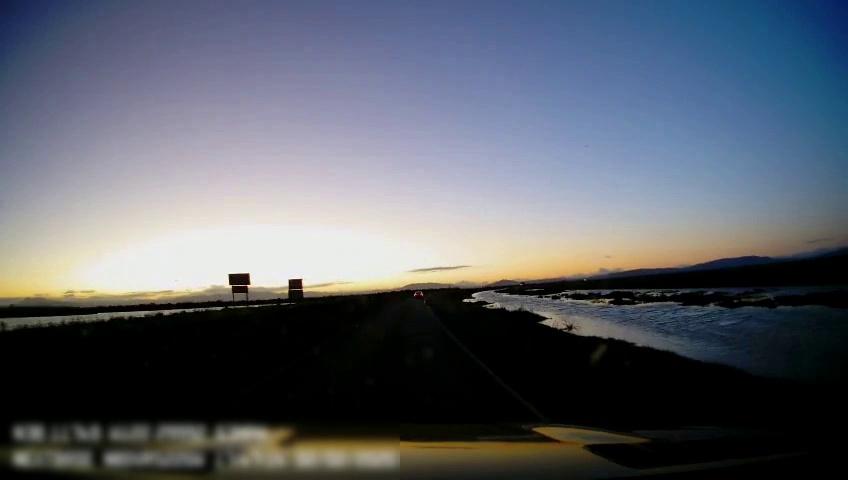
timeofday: Dusk/Dawn/Twilight
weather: Sunny
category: Drivable Space
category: Vehicles | Car
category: Lanes | Current Lane
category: Lanes | Current Lane